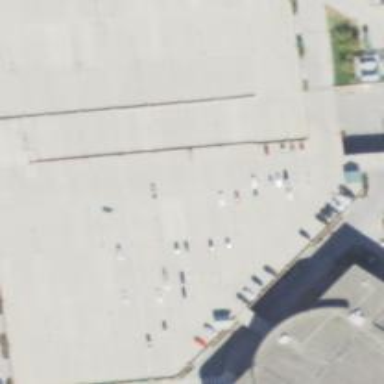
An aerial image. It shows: Multi-storey parking building.